Question: I'm using KendoUI Grid to show data. I have server paging working like a charm. The each page change in the kendo grid is a new ajax request to the server and the server returns the correct page of data. I am now trying to do server-side sorting, but I'm having trouble getting model binding to bind to the sort values.
This is what the request from the Kendo Grid looks like:

My action method looks like this:
'''
public JsonResult GetReports(int pageSize, int skip, List<KendoSort> sort)
{
// sort is not being populated with the right data.
}
'''
KendoSort is a custom class:
'''
public class KendoSort
{
public string Field { get; set; }
public string Dir { get; set; }
}
'''
I know I'm not doing this right. How should my action method look to correctly capture the data supplied for the sort? The screenshot shows only a single item in the sort collection, but the grid could pass more. For example, it could also have included an additional sort:
'''
sort[1][field]: reportName
sort[1][dir]: asc
'''
Basically it would be saying "sort by id in ascending order, then by reportName in ascending order". How can I get this data into my action method without having to poke around in 'Request' and manually parse the parameters?
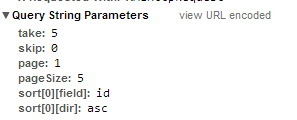
Answer: The ASP.NET MVC model binder does not understand expressions like 'sort[0][field]'. It understands only 'sort[0].field' which is unfortunate because 'jQuery.ajax' submits nested objects in the former format.
There are two ways to solve the problem:
1. Use Kendo UI Complete for ASP.NET MVC. It comes with a built-in model for the grid request. More info can be found here.
2. Create a parameterMap and translate the sort expression: parameterMap: function(options) {
var result = {
pageSize: options.pageSize,
skip: options.skip
};
if (options.sort) {
for (var i = 0; i < options.sort.length; i++) {
result["sort[" + i + "].field"] = options.sort[i].field;
result["sort[" + i + "].dir"] = options.sort[i].dir;
}
}
return result;
}
---
### UPDATE FROM QUESTION AUTHOR:
I did end up using parameter map, but rather than re-structure the sort field I simply stringified the options and specified the contentType on the CRUD transports. The model binder knows to bind to the stringified JSON as long as the contentType is specified.
'''
transport: {
read: {
url: '...',
type: 'POST',
contentType: 'application/json'
},
update: {
url: '...',
type: 'POST',
contentType: 'application/json'
},
destroy: {
url: '...',
type: 'POST',
contentType: 'application/json'
},
create: {
url: '...',
type: 'POST',
contentType: 'application/json'
},
parameterMap: function (options, type) {
return JSON.stringify(options);
}
}
'''